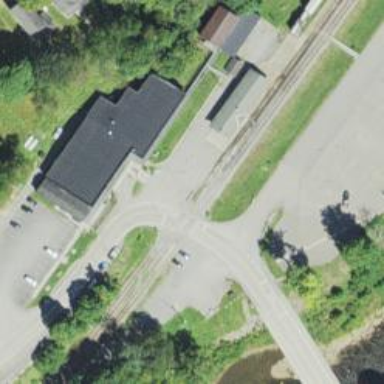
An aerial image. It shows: Level crossing along the railway.